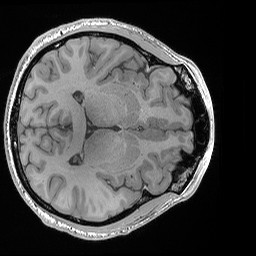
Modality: T1w
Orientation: axial
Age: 26
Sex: male
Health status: healthy
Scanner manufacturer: siemens
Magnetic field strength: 3 T
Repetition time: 0.02 s
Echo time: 0.00492 s